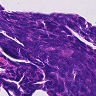
Metastatic tissue present: no